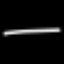
Label: line